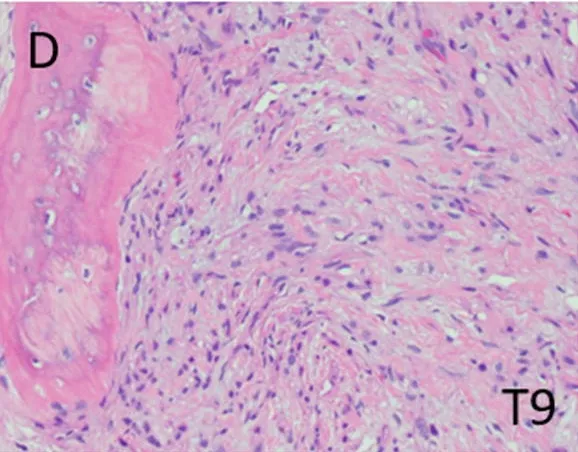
Staining of Specimens. Histopathologic features of the T9 biopsy and intraoperative femur stabilization specimens, indicated in lower right corners. D; Pleomorphic spindle cells with intervening stroma. HE x200.
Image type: pathology (h&e)